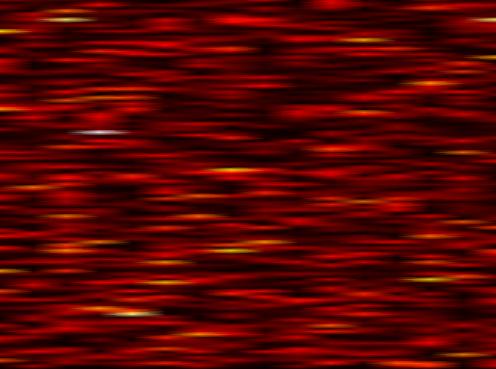
Label: OFDM